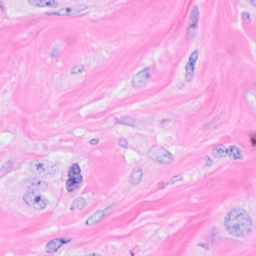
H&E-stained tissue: Breast